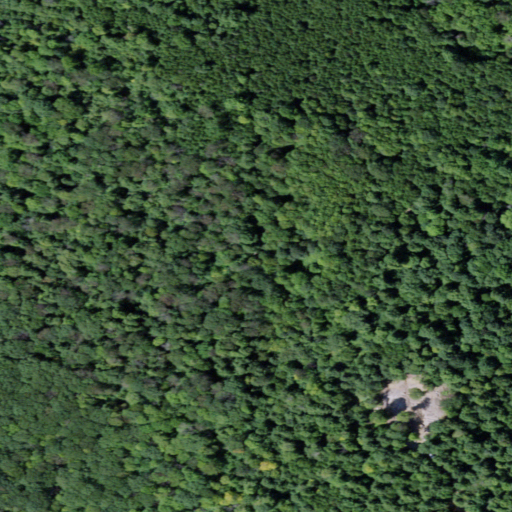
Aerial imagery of mountain in New York named Michigan Hill containing deciduous forest, mixed forest, evergreen forest, and shrub